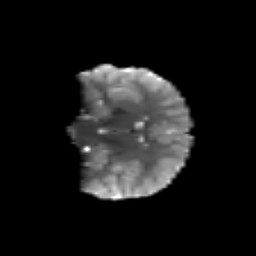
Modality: T2w
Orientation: coronal
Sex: male
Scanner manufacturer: siemens
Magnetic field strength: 3 T
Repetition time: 5 s
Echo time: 0.071 s